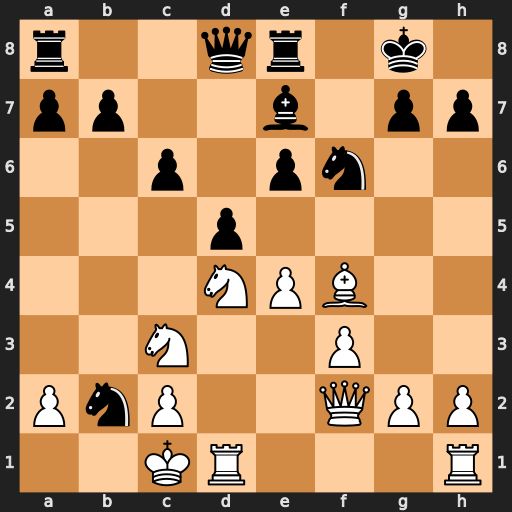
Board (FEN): r2qr1k1/pp2b1pp/2p1pn2/3p4/3NPB2/2N2P2/PnP2QPP/2KR3R
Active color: w
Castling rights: -
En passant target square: -
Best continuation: Kxb2 Qb6+ Ka1